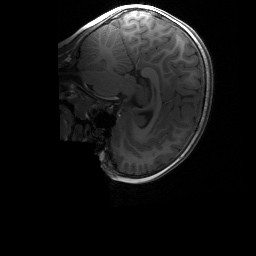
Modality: T1w
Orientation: sagittal
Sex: female
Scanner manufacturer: siemens
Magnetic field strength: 3 T
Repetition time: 1.9 s
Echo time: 0.00243 s